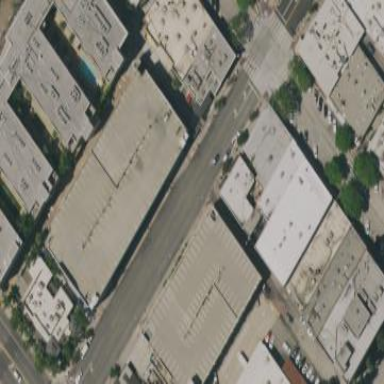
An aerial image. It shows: Parking building.